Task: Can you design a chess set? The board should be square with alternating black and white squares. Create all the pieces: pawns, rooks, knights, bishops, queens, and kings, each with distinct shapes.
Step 3211:
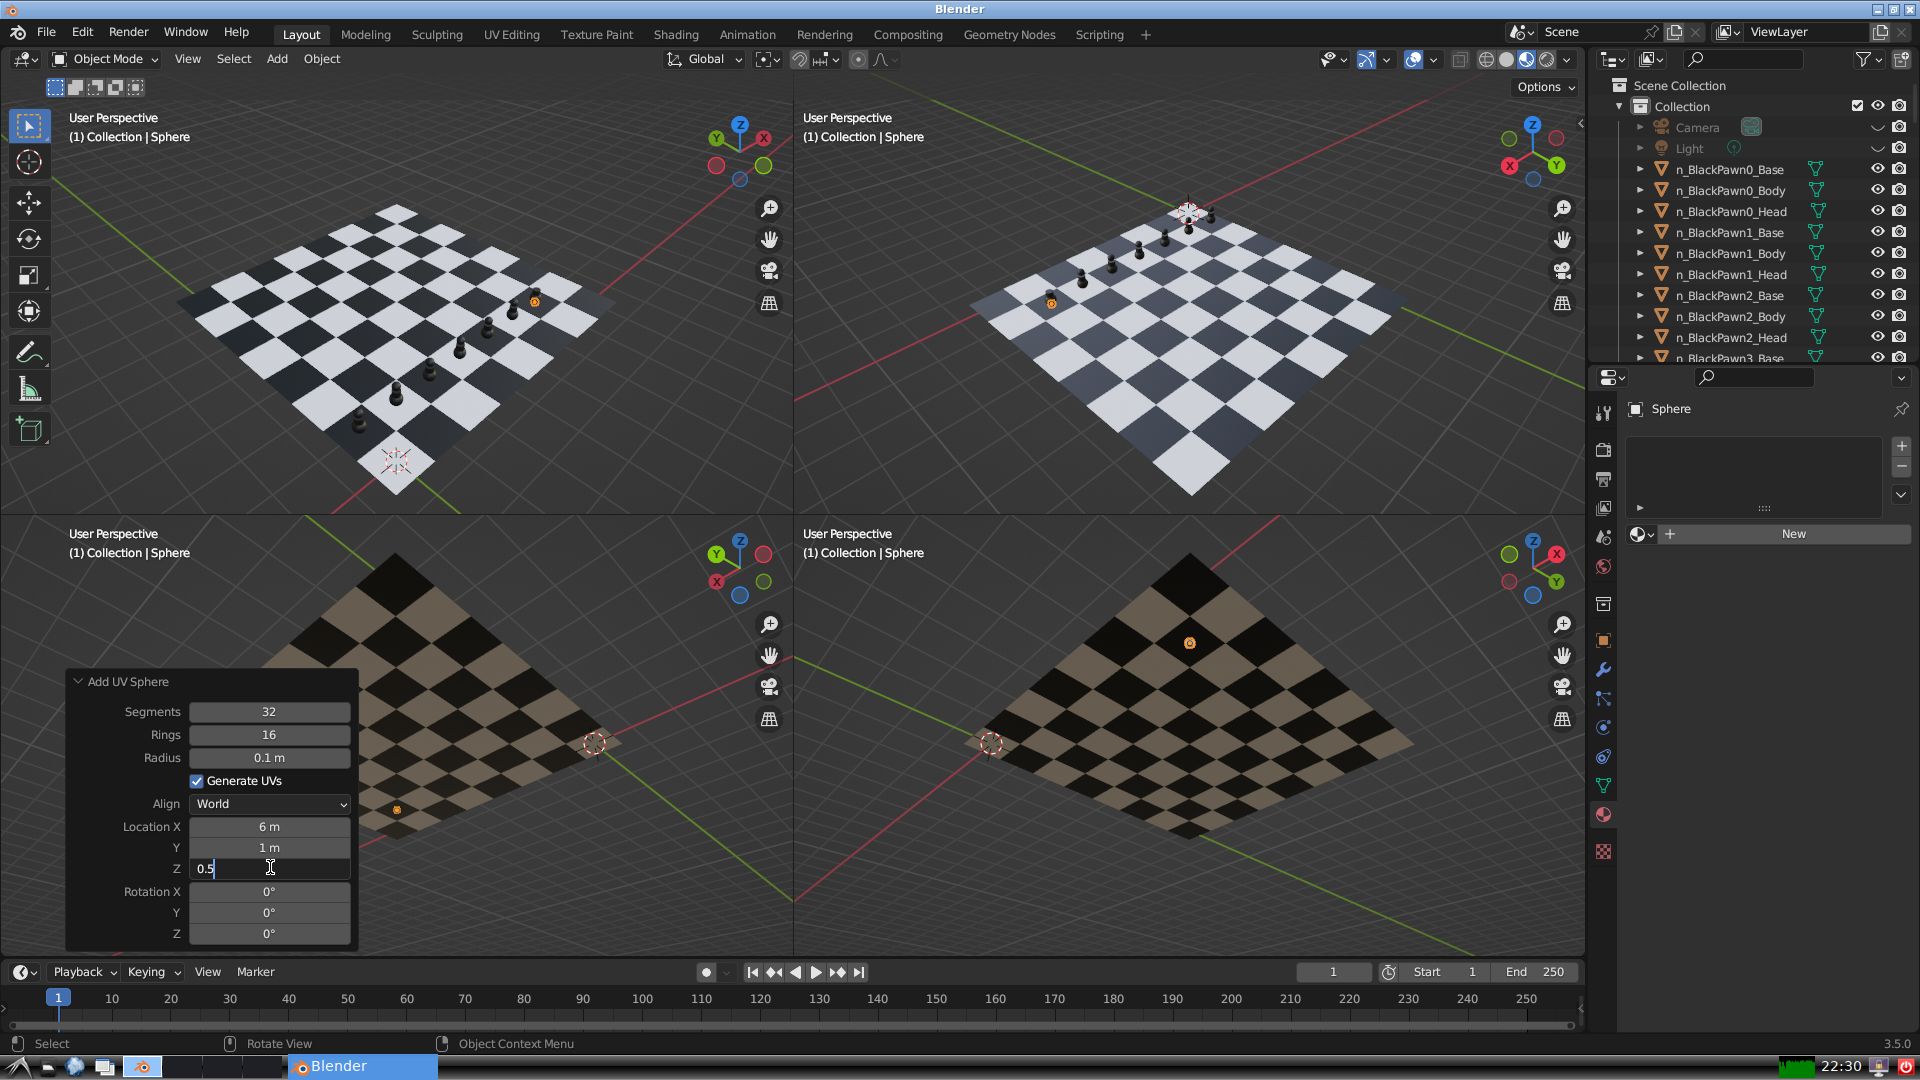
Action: {"key_press": ['Return']}